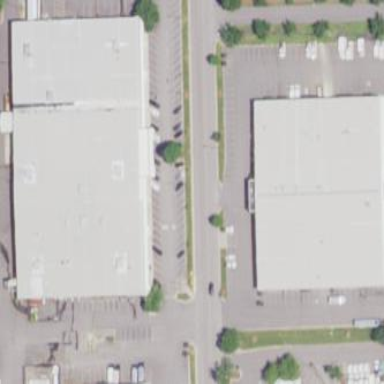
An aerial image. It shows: Commercial building.